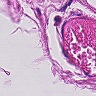
Metastatic tissue present: no